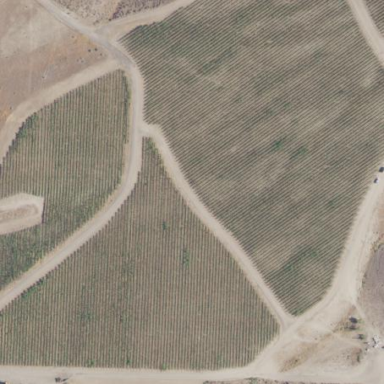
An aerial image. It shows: Vineyard with grape crops.